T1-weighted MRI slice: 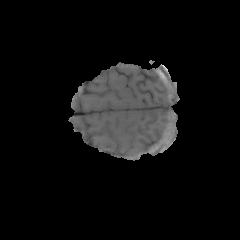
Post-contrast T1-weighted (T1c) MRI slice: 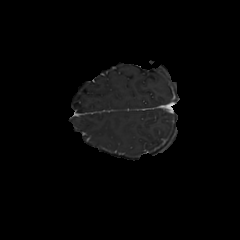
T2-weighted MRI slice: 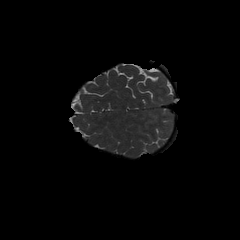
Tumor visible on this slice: no